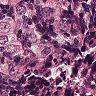
Metastatic tissue present: yes